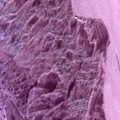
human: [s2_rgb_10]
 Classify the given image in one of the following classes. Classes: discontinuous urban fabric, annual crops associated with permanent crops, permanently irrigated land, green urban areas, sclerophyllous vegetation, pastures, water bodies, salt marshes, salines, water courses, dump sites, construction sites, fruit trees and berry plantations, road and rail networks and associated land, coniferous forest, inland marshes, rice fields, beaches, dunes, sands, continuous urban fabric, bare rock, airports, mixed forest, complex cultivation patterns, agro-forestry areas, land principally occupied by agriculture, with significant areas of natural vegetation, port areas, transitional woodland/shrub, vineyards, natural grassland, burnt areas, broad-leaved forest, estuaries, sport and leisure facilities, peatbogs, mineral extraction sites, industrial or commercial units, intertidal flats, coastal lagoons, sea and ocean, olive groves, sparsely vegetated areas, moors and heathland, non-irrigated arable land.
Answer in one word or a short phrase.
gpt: sea and ocean